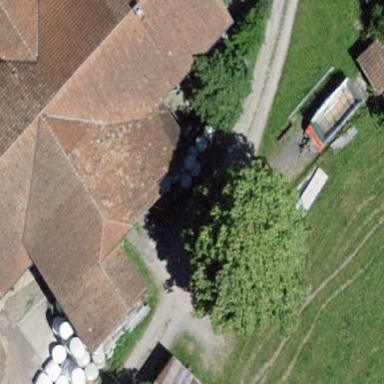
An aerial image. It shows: Farm building.